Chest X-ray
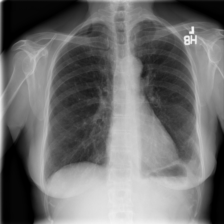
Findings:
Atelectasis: negative
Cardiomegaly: negative
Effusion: negative
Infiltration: negative
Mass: negative
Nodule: negative
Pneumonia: negative
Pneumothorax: negative
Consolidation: negative
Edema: negative
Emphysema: negative
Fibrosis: negative
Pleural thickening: negative
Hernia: negative